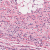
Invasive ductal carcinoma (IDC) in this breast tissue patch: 1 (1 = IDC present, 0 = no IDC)